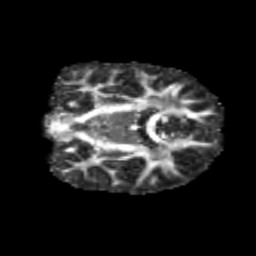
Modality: FA
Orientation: coronal
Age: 11
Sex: male
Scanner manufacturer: siemens
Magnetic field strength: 3 T
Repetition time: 3.8 s
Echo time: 0.07 s